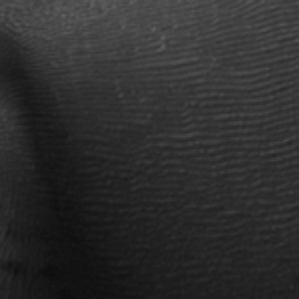
Label: frost